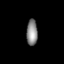
Tissue: lung
Cell type: Epithelial cells
Senescence score: 0.5894
Nuclear area (px): 282
Mean DAPI intensity: 136.532